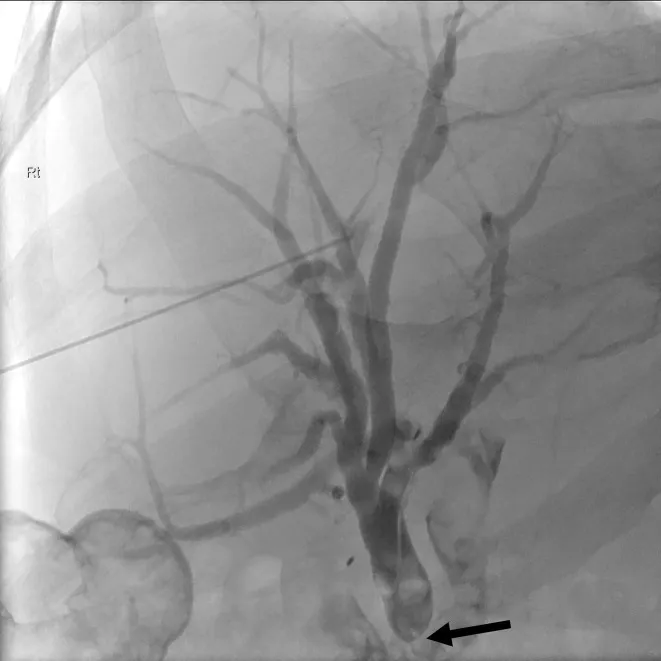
Percutaneous transhepatic cholangiography was performed and an hepatico-enterostomy anatomotic stricture was demonstrated (depicted by black arrow).
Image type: radiology (x_ray)